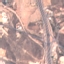
Land use / land cover class: Highway